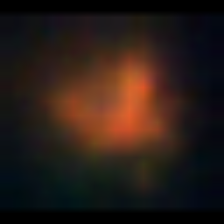
Taxon: NanoPlankton
Group: Other